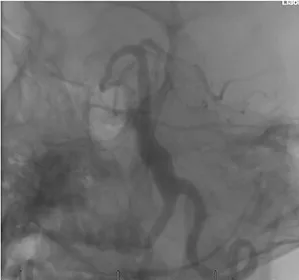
DSA-Frontal. Basilar trunk dilation up to 9 mm of diameter and extended over 25 mm of length with a tortuous and deviated path to the left side.
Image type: radiology (x_ray)